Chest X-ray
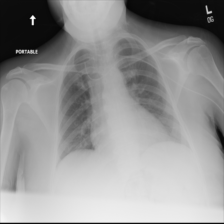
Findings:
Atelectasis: negative
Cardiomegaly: negative
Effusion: negative
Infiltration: negative
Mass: negative
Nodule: negative
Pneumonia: negative
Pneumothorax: negative
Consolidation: negative
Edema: negative
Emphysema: negative
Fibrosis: negative
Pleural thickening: negative
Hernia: negative